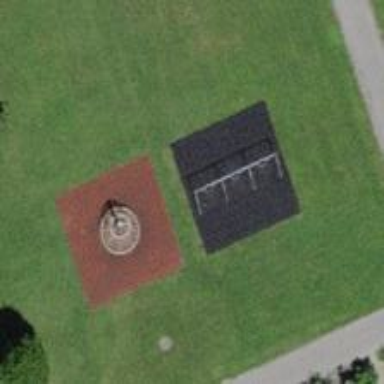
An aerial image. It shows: Playground featuring swings.